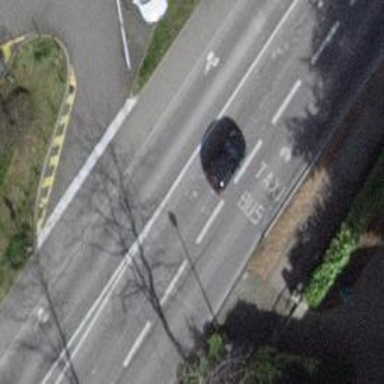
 there is bus lane and shared bus and cycle lane."